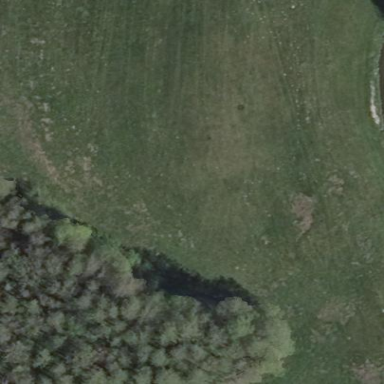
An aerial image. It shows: Beautiful meadow.